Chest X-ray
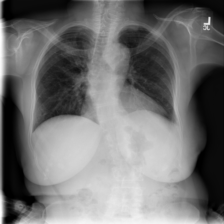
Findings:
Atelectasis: negative
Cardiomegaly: negative
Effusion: negative
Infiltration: positive
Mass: negative
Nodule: negative
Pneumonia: negative
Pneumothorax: negative
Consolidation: negative
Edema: negative
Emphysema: negative
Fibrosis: negative
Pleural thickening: negative
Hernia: negative